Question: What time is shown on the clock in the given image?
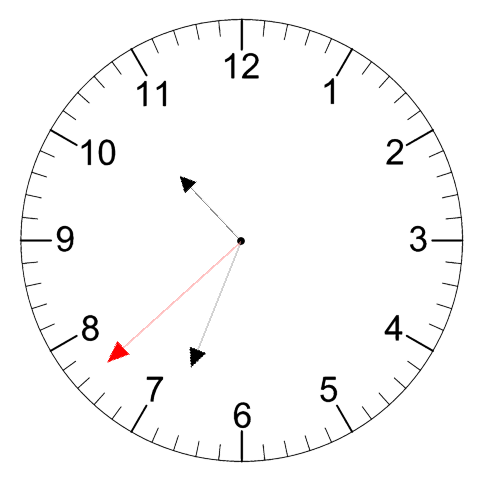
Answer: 10:33:38